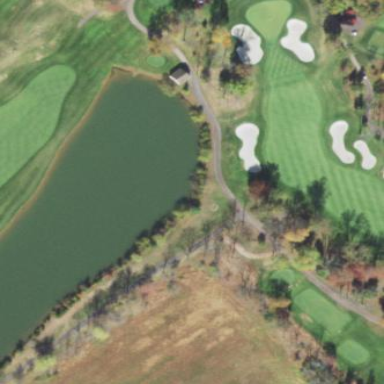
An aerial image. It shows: Water hazard on golf course. The hazard is natural water feature.